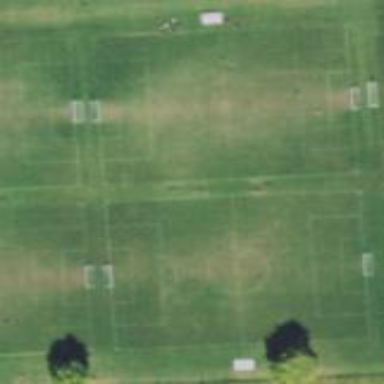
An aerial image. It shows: Soccer pitch designated for leisure and sports activities.